Question: I'm a beginner at Javascript/Jquery, and I am stuck trying to get <URL> to work.
I have a working form on my website, where I would like to add this client-side spell-check for popular email domains. The id of the text field for the email address is simply "Email", so I have made this little change (capital E).
So my code looks like this... with some test statements.
'''
<script>
document.write("test0");
document.getElementById('testspan').innerHTML = 'test3';
var domains = ['hotmail.com', 'gmail.com', 'aol.com'];
$('#Email').on('blur', function() {
$(this).mailcheck({
domains: domains, // optional
suggested: function(element, suggestion) {
// callback code
document.getElementById('testspan').innerHTML = 'test4';
document.write("test1");
},
empty: function(element) {
// callback code
document.write("test2");
}
});
});
</script>
'''
The text "test0test3" does appear as expected, similar to what would happen if I did a PHP echo.
But nothing visibly happens when focus leaves the my email textbox.
I don't know if I have given enough detail for someone to identify where I've gone wrong...
I don't really understand what I am supposed to write in the place marked "//callback code". Do I need to manually provide the code that would make the "Did you mean ..." text appear as in their screenshot?
I have followed Kufi's code, and also inserted
'''
<span id="suggestedEmail"></span>
'''
after the email text input element. But nothing happens. Could someone suggest a suitable test statement I can write inside the callback function to definitively find out whether the code path is being exercised or not. I have a feeling it isn't.
I have not been able to get it to work, even after making a minimal .HTML file for testing... I feel that now, someone would be able to spot the error I have made.
Here is the entirety of my test file.
'''
<!DOCTYPE html PUBLIC "-//W3C//DTD XHTML 1.0 Transitional//EN" "http://www.w3.org/TR/xhtml1/DTD/xhtml1-transitional.dtd">
<html xmlns="http://www.w3.org/1999/xhtml">
<head>
<meta http-equiv="Content-Type" content="text/html; charset=ISO-8859-1" />
<title>Testing mailcheck</title>
<script type="text/javascript" src="js/jquery-1.3.2.js"></script>
<script type="text/javascript" src="js/jquery.mailcheck.js"></script>
</head>
<body>
<form id="form1" name="form1" method="post" action="contactus_mail.php">
Name: <input name="name" type="text" id="name" size="30" /> </br>
Email: <input name="email" type="text" id="email" size="30" /> <span id="suggestedEmail"></span> </br>
Subject: <input name="subject" type="text" id="subject" size="72" value="" /> </br>
<input name="Submit" type="submit" value="Submit"/>
</form>
</br>
<span id="testspan1"></span>
</br>
<span id="testspan2"></span>
</br>
<script type="text/javascript">
$("#testspan1").html("test1");
$(function() {
var domains = ['hotmail.com', 'gmail.com', 'live.com', 'yahoo.com'];
$("#email").on('blur', function() {
$(this).mailcheck({
domains: domains, // optional
suggested: function(element, suggestion) {
// callback code
$("#suggestedEmail").html("Did you mean " + suggestion.full);
},
empty: function(element) {
// callback code
document.write("empty was called");
}
});
});
});
$("#testspan2").html("test2");
</script>
</body>
</html>
'''
Is there anything I have to check besides the reachability of the two external JS files? Jquery versions?
I was getting:
'''
Uncaught TypeError: Object #<Object> has no method 'on'
'''
at the line that looks like:
'''
$("#email").on('blur', function() {
'''
This went away when I switched from using JQuery 1.3.2 to the current 1.7.2.
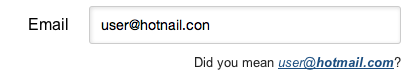
Answer: As I see it you have to write your own visual feedback as it is stated in their documentation:
"You can use the callbacks to display the appropriate visual feedback to the user." (Chapter "Usage" at the bottom).
So you need something like this to show the suggested email:
'''
suggested: function(element, suggestion) {
$("#suggestedEmail").html("Did you mean " + suggestion.full);
}
'''
Edit:
To your updated question. <URL>;'
This code should work:
'''
$(function() {
var domains = ['hotmail.com', 'gmail.com', 'aol.com'];
$('#Email').on('blur', function() {
$(this).mailcheck({
domains: domains, // optional
suggested: function(element, suggestion) {
$("#suggestedEmail").html("Did you mean " + suggestion.full);
},
empty: function(element) {
document.write("test2");
}
});
});
});
'''
The '$(function() { ... });' needs to be used so that the code inside is is executed after the whole page has been loaded.